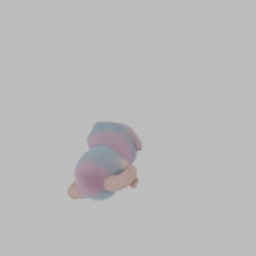
Label: animals